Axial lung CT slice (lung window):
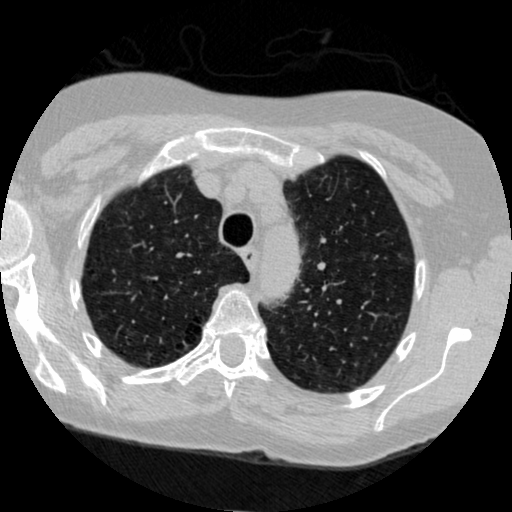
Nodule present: no